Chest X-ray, PA view. Patient: 71 years old, sex M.
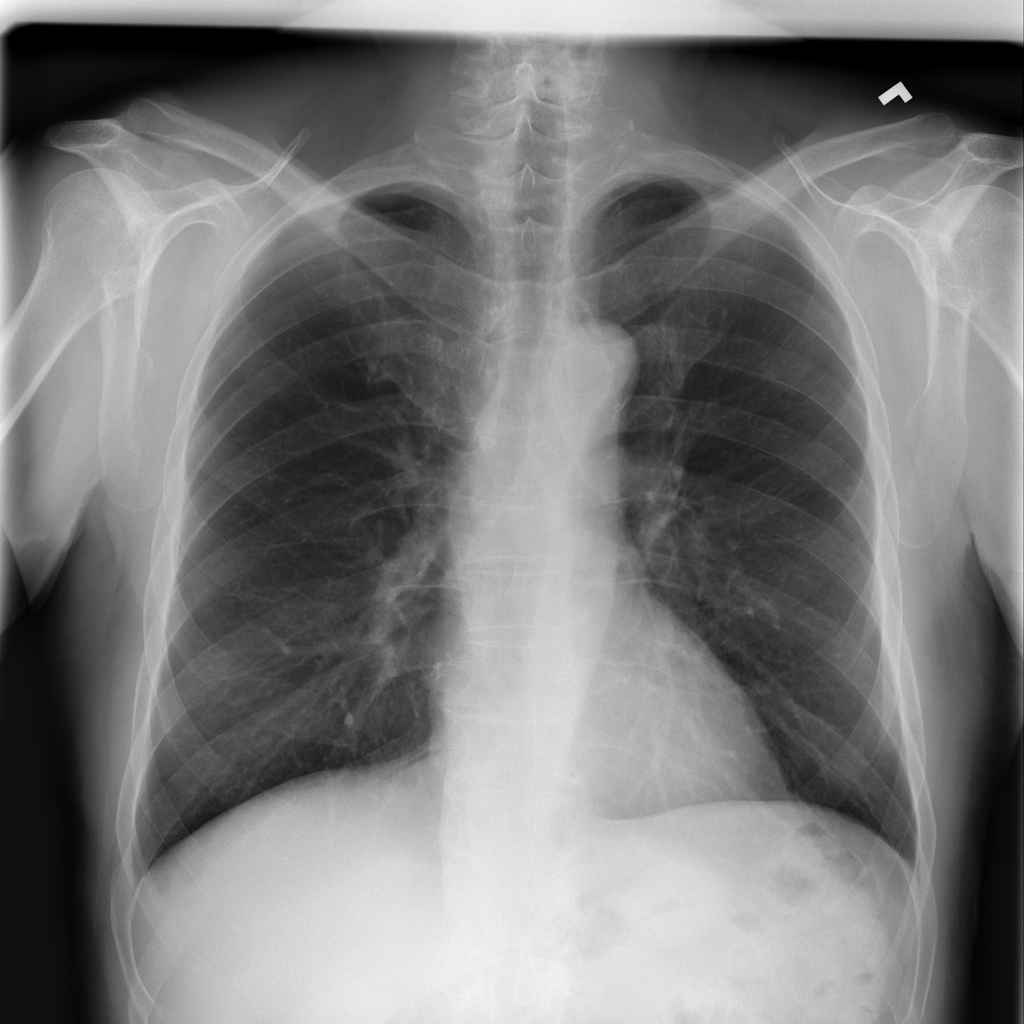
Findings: No Finding